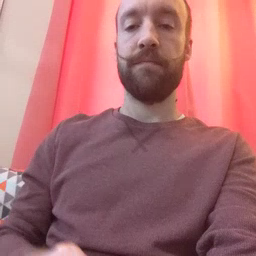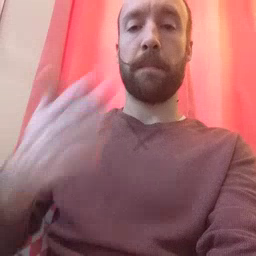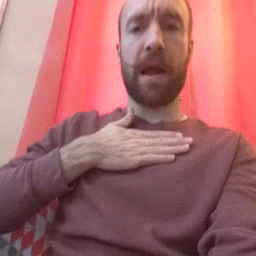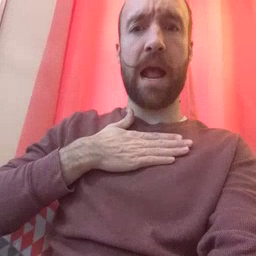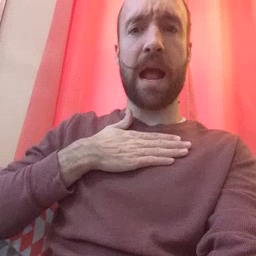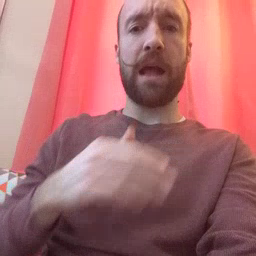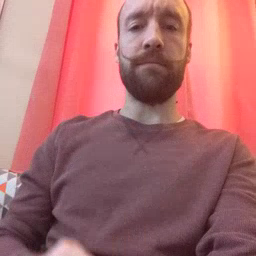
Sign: minemy